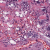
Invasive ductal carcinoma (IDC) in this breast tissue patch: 1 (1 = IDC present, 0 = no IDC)